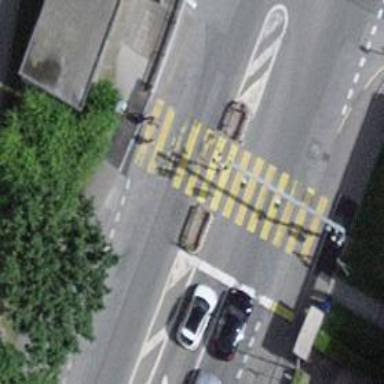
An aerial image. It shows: Road crossing with traffic signals and central island.